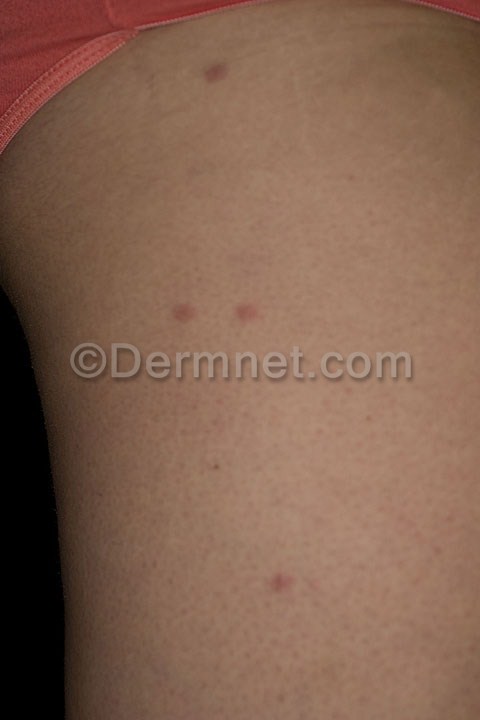
Disease: Scabies Lyme Disease and other Infestations and Bites